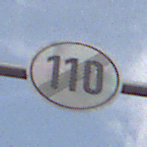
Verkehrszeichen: EndeGeschwindigkeit110
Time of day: Midday
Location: Outdoor (Nature)
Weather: PartlyCloudy
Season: NotSpecified
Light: Natural